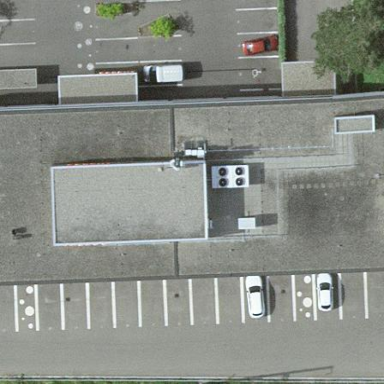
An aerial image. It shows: Commercial building with flat roof.